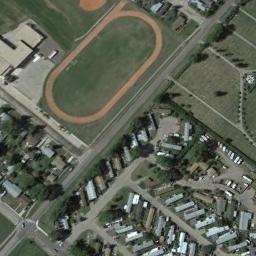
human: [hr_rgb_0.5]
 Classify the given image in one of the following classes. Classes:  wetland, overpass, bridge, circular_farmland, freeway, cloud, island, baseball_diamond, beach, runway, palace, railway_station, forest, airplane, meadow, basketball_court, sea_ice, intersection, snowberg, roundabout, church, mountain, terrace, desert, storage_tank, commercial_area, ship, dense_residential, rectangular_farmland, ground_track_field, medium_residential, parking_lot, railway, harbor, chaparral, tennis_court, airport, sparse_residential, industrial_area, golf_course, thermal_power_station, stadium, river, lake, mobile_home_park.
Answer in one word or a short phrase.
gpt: ground_track_field